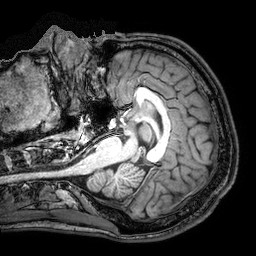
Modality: T1w
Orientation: coronal
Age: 20
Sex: male
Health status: ill
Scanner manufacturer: philips
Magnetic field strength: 3 T
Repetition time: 8.184 s
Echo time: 3.746 s